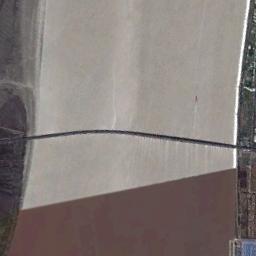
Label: bridge